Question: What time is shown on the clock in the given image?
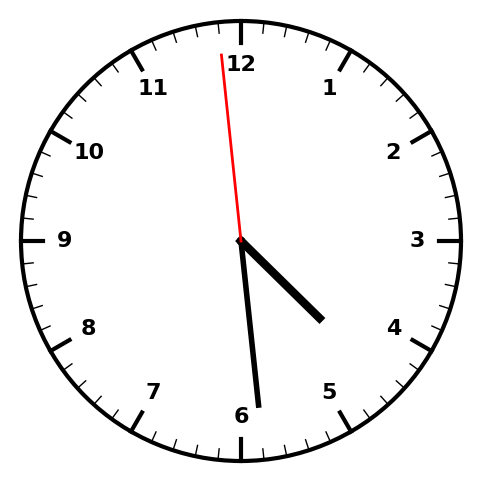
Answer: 04:28:59